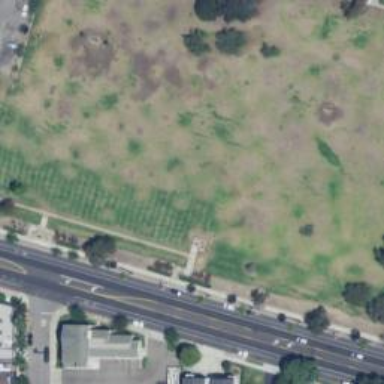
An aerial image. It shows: Park adjacent to cemetery.